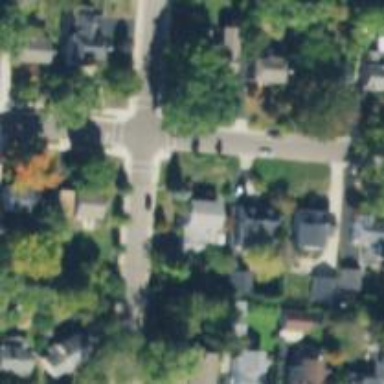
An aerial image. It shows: Residential driveway designated as service road.